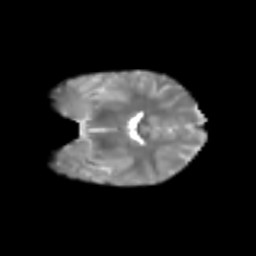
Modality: T2w
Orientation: coronal
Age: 6
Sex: female
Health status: healthy